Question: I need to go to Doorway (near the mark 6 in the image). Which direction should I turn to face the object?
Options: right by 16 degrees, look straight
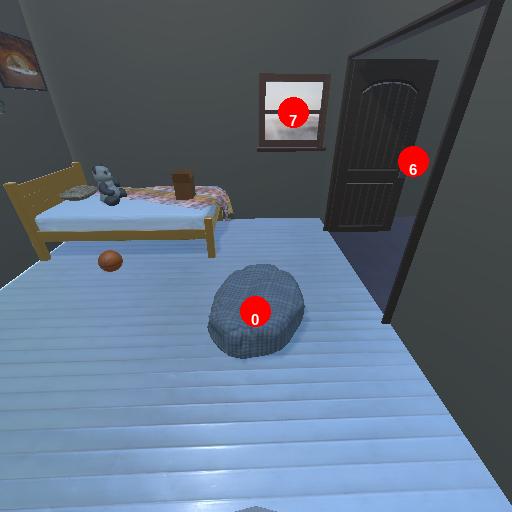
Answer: right by 16 degrees